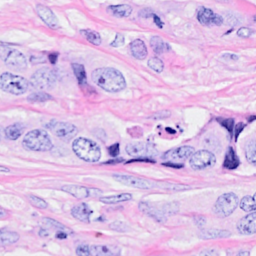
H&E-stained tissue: Breast